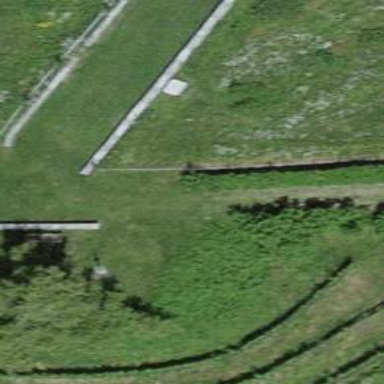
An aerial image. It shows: Wayside cross with historic significance.